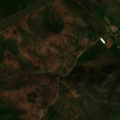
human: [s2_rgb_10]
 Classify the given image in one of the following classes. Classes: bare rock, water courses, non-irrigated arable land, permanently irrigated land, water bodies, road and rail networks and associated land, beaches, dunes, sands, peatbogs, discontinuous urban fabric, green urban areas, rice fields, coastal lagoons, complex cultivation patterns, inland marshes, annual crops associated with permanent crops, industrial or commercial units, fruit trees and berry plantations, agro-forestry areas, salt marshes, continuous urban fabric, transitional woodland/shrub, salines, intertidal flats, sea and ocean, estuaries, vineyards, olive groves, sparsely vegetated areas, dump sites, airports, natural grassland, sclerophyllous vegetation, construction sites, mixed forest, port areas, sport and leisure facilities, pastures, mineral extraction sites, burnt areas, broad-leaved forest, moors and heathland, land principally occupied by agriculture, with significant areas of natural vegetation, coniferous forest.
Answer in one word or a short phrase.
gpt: pastures, agro-forestry areas, transitional woodland/shrub